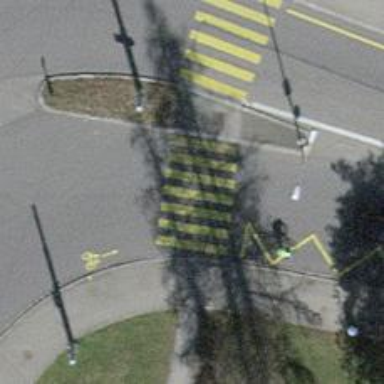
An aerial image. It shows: Uncontrolled zebra crossing on the road.